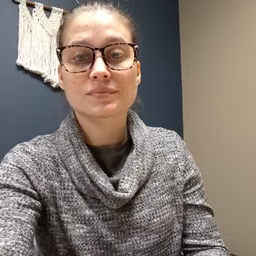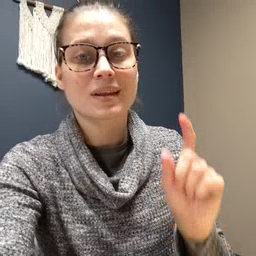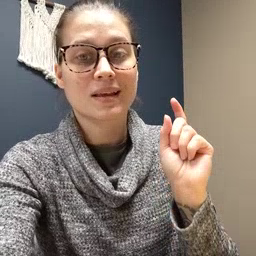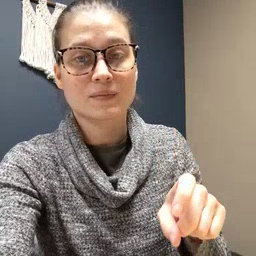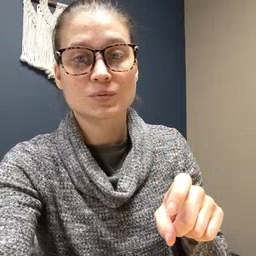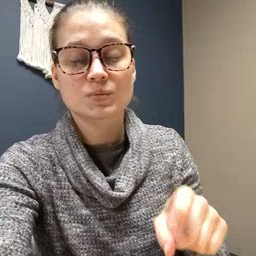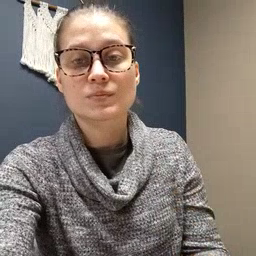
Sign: haveto